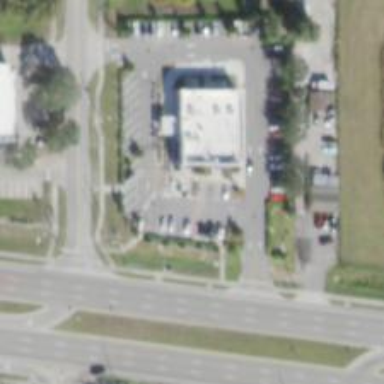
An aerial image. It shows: Parking space is available.